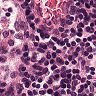
Metastatic tissue present: no